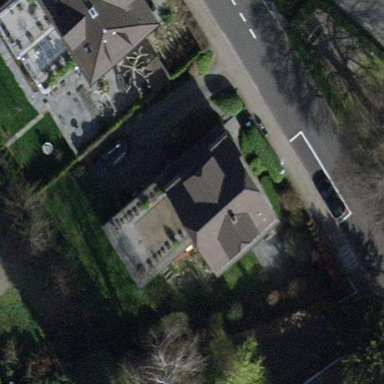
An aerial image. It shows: The roof of the building is gabled in shape.